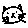
Label: cat